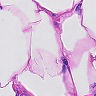
Metastatic tissue present: no